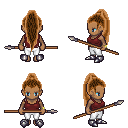
a pixel art fantasy rpg character, female body template, human, dark skin, maroon pirate shirt, white pants, brown extra-long topknot hairstyle, bracelets, metal boots, spear, four views (front, back, left, right), 2x2 character sprite sheet, small pixel art, hard edges, no anti-aliasing